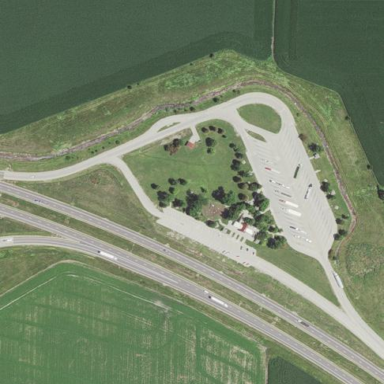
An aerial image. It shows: Rest area on the road.